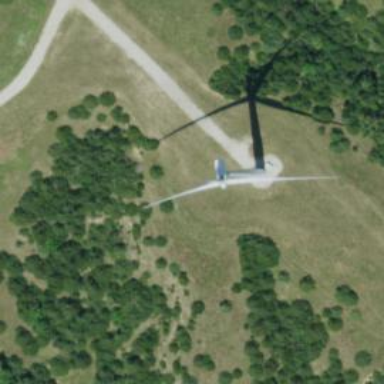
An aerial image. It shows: Wind turbine generator that utilizes wind as its source for generating electricity. It is of the horizontal axis type.